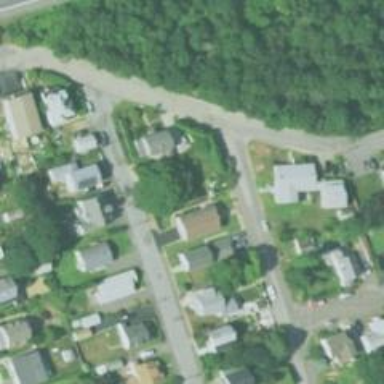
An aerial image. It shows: Driveway.